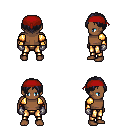
a pixel art fantasy rpg character, male body template, human, dark skin, gold arm armor, gold greaves, raven parted hairstyle, red bandana, metal gloves, four views (front, back, left, right), 2x2 character sprite sheet, small pixel art, hard edges, no anti-aliasing